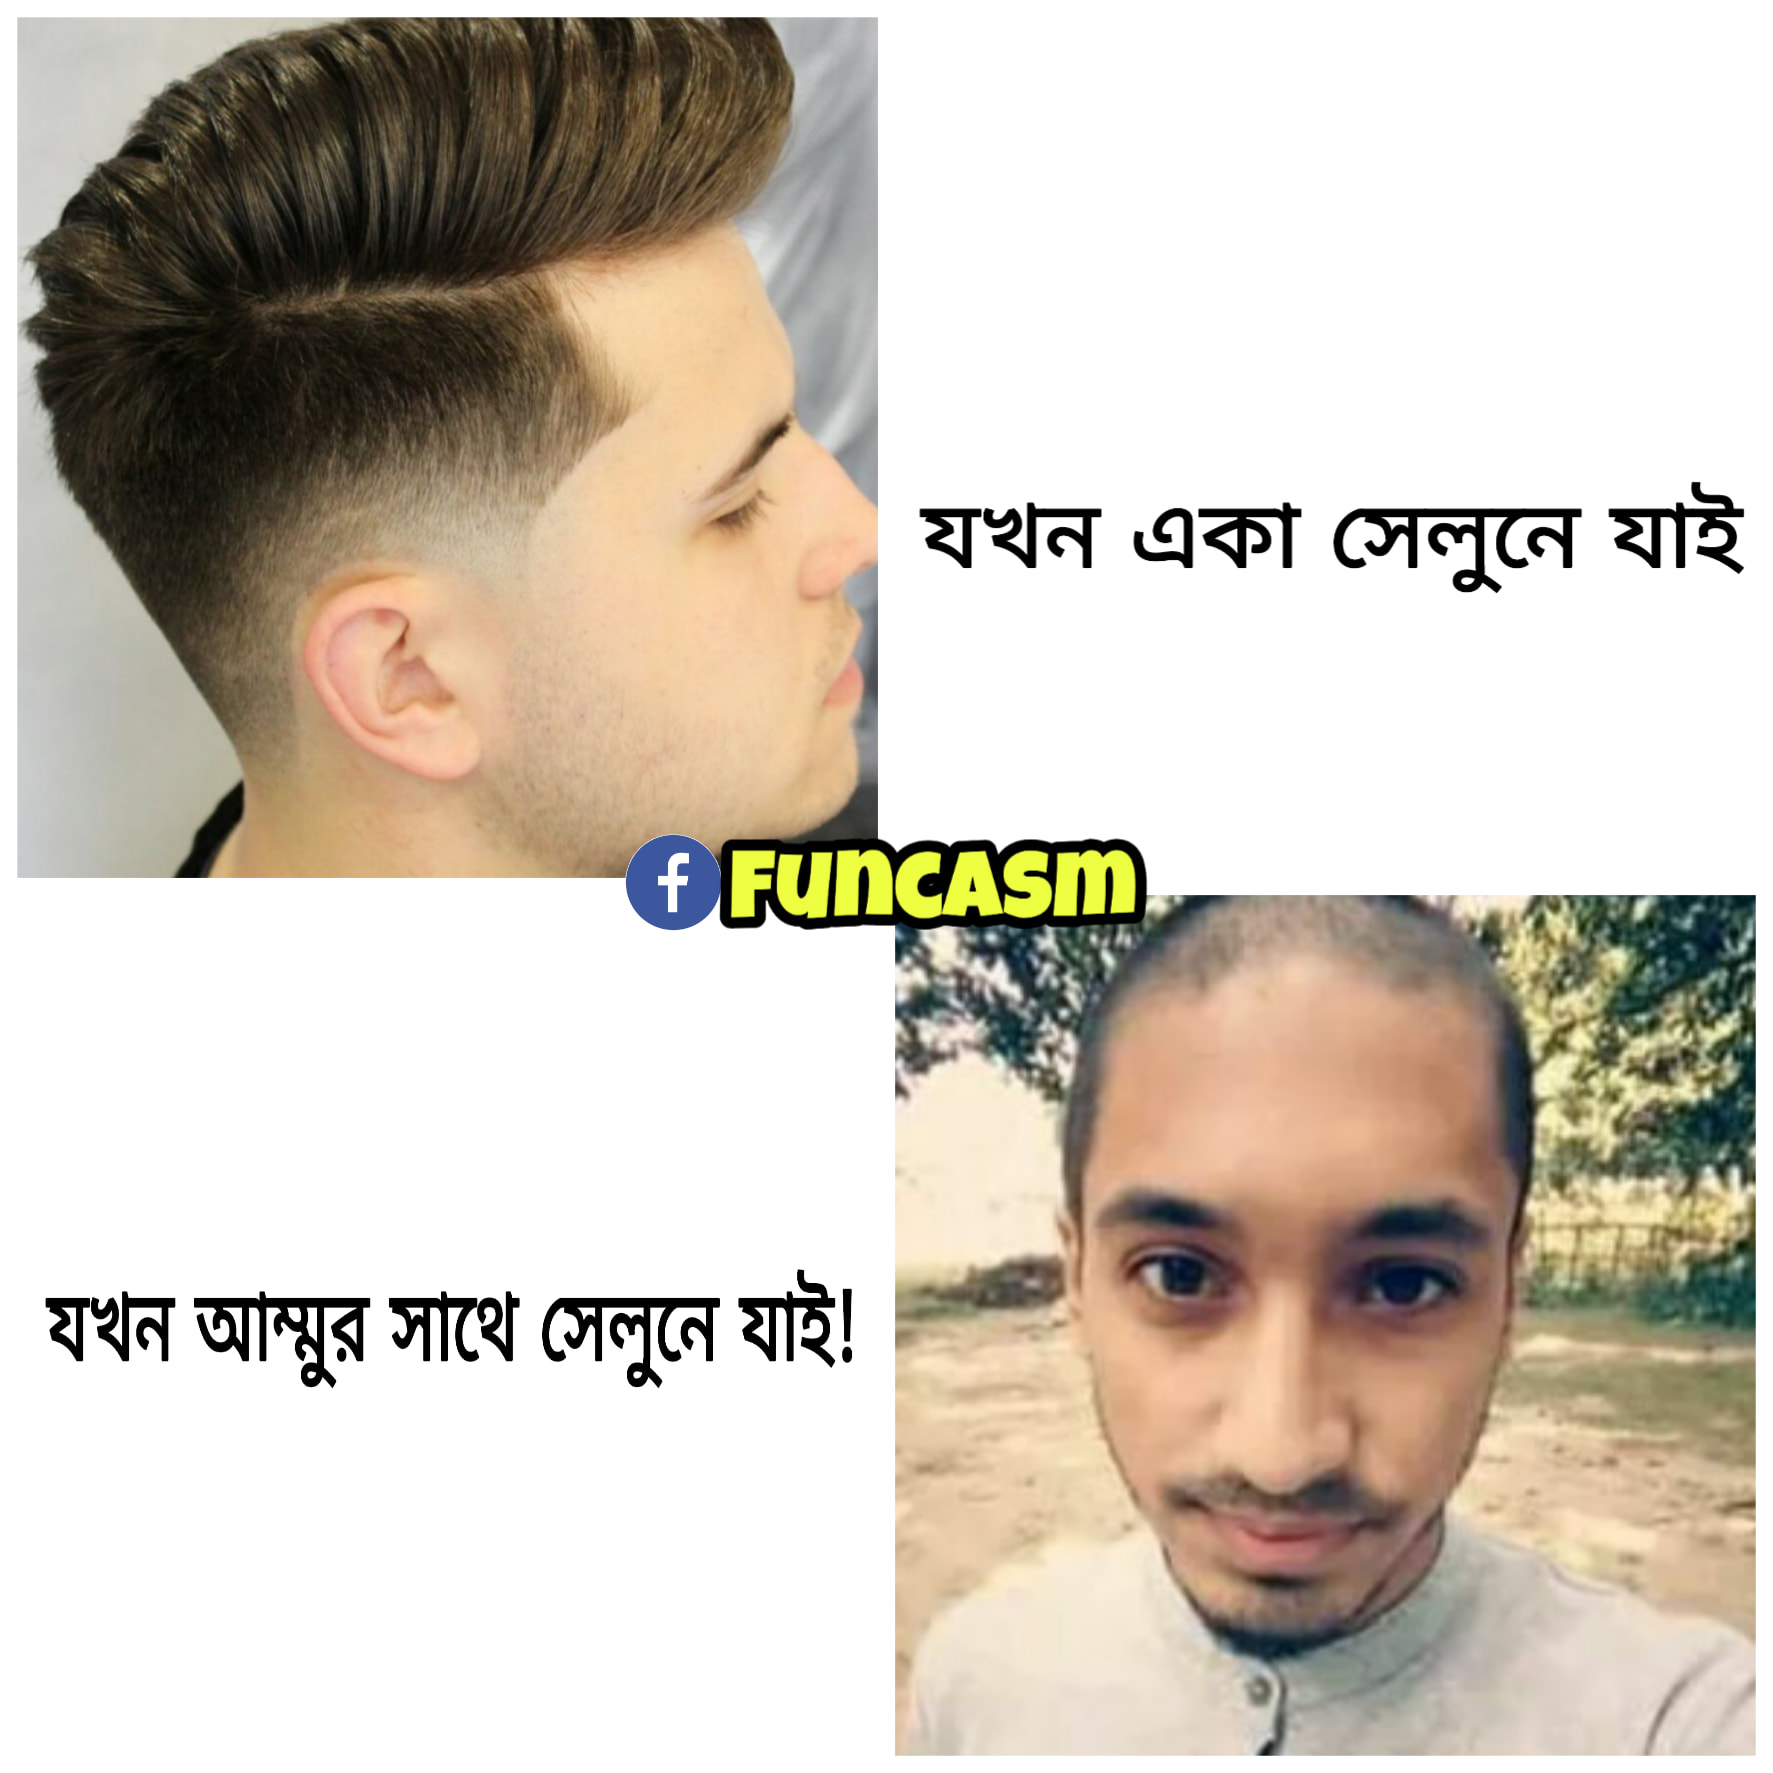
Text: যখন একা সেলুনে যাই যখন আম্মুর সাথে সেলুনে যাই
Label: Non Hate